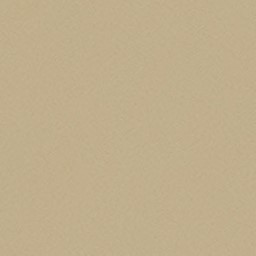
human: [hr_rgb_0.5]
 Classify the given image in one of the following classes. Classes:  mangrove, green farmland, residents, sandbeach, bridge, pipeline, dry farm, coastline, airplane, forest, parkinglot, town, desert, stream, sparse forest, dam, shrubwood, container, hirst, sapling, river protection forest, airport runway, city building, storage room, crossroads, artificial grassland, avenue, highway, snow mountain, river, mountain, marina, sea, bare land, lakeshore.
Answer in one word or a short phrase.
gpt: desert